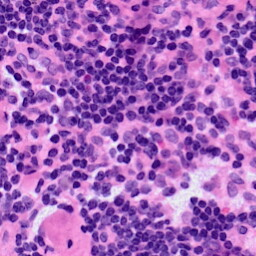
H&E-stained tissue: LymphNode